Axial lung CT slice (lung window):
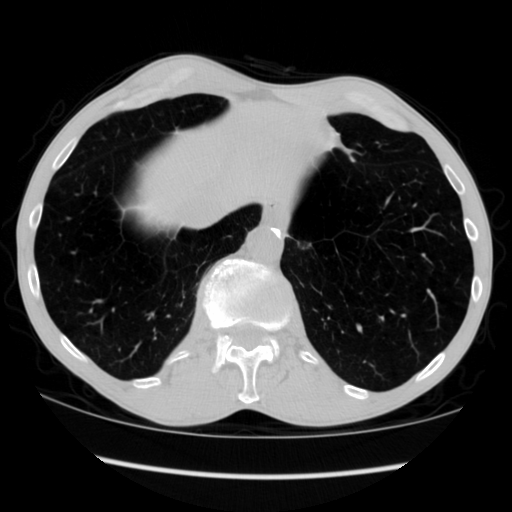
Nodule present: no